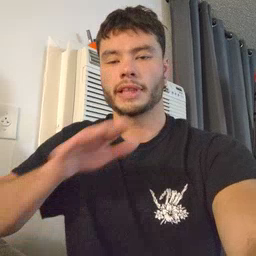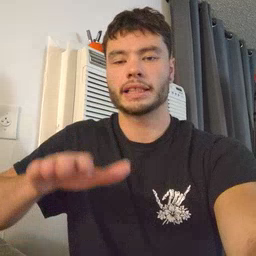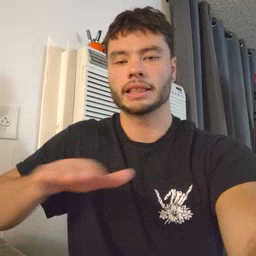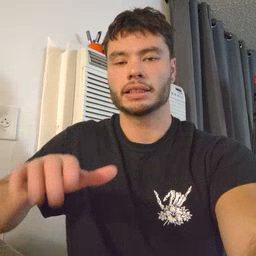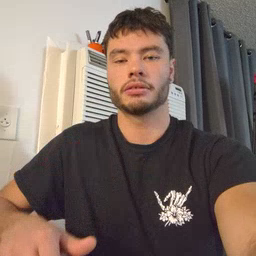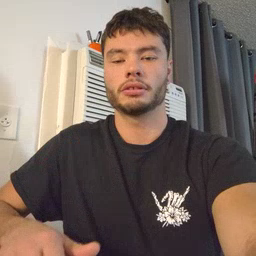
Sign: clean